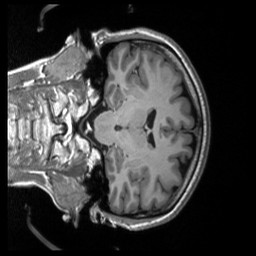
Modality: T1w
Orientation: coronal
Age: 35
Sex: female
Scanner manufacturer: siemens
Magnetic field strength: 3 T
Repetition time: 2.53 s
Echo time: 0.00219 s